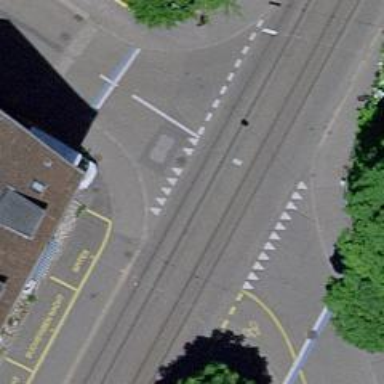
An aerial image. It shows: Tram level crossing on railway.